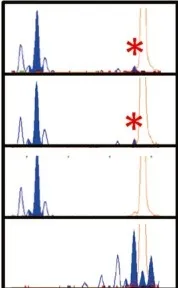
Representative molecular findings. Leukocytes.
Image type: pathology (immunostaining)